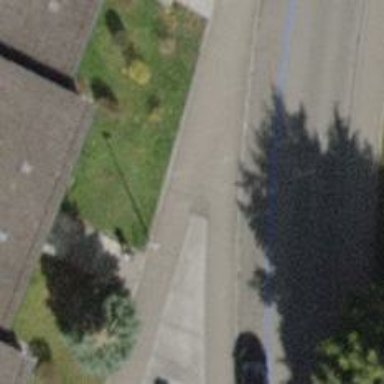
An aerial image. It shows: Sidewalk along the footway.